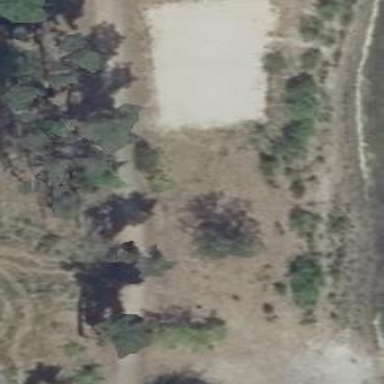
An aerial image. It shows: Sandy beach with natural surroundings.